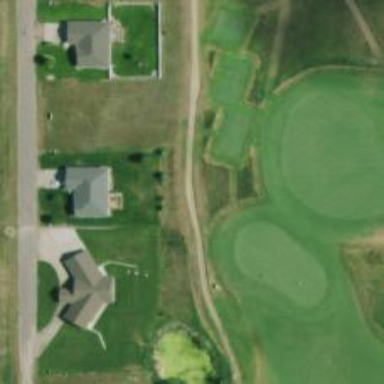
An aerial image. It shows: Footway that serves as golf path.